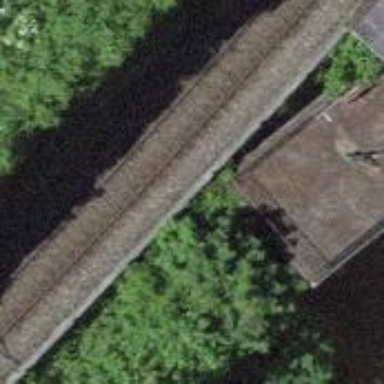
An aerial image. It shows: Single railway track with electrification through contact line.